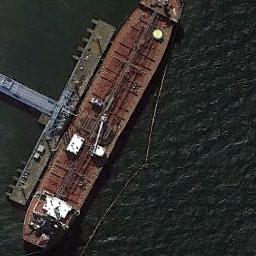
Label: ship